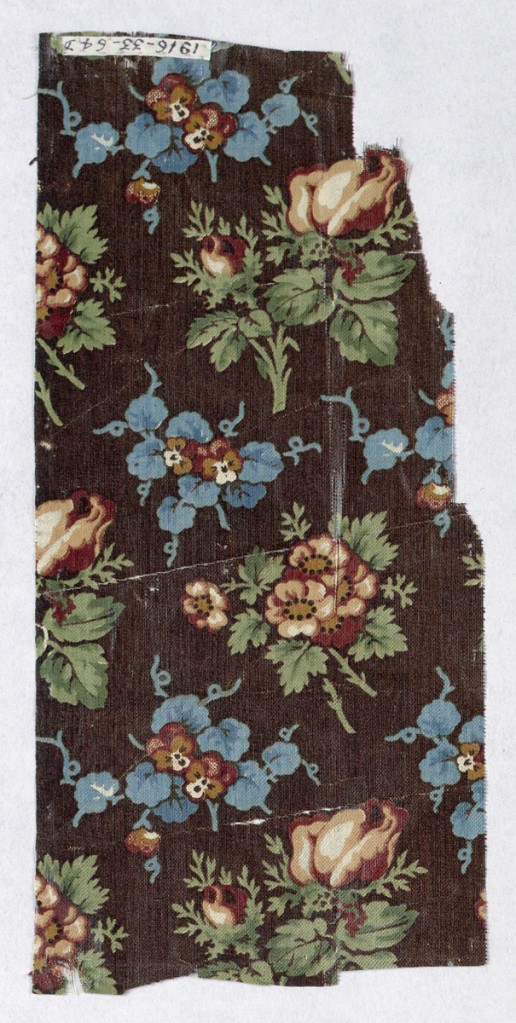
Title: Fragment
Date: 1850–60
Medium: cotton Technique: printed on plain weave
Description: Piece of printed, glazed chintz with blue and brown flowers and green leaves on dark brown ground.